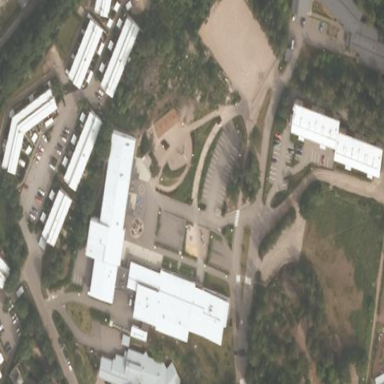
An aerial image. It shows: School.